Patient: sex F, age 82
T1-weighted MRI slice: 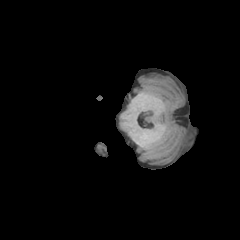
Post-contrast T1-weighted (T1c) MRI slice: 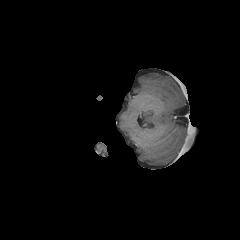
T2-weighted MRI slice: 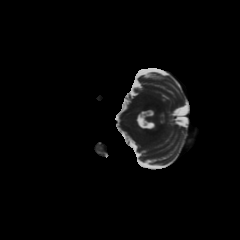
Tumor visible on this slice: no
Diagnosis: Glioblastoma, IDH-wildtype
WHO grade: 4